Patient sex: M
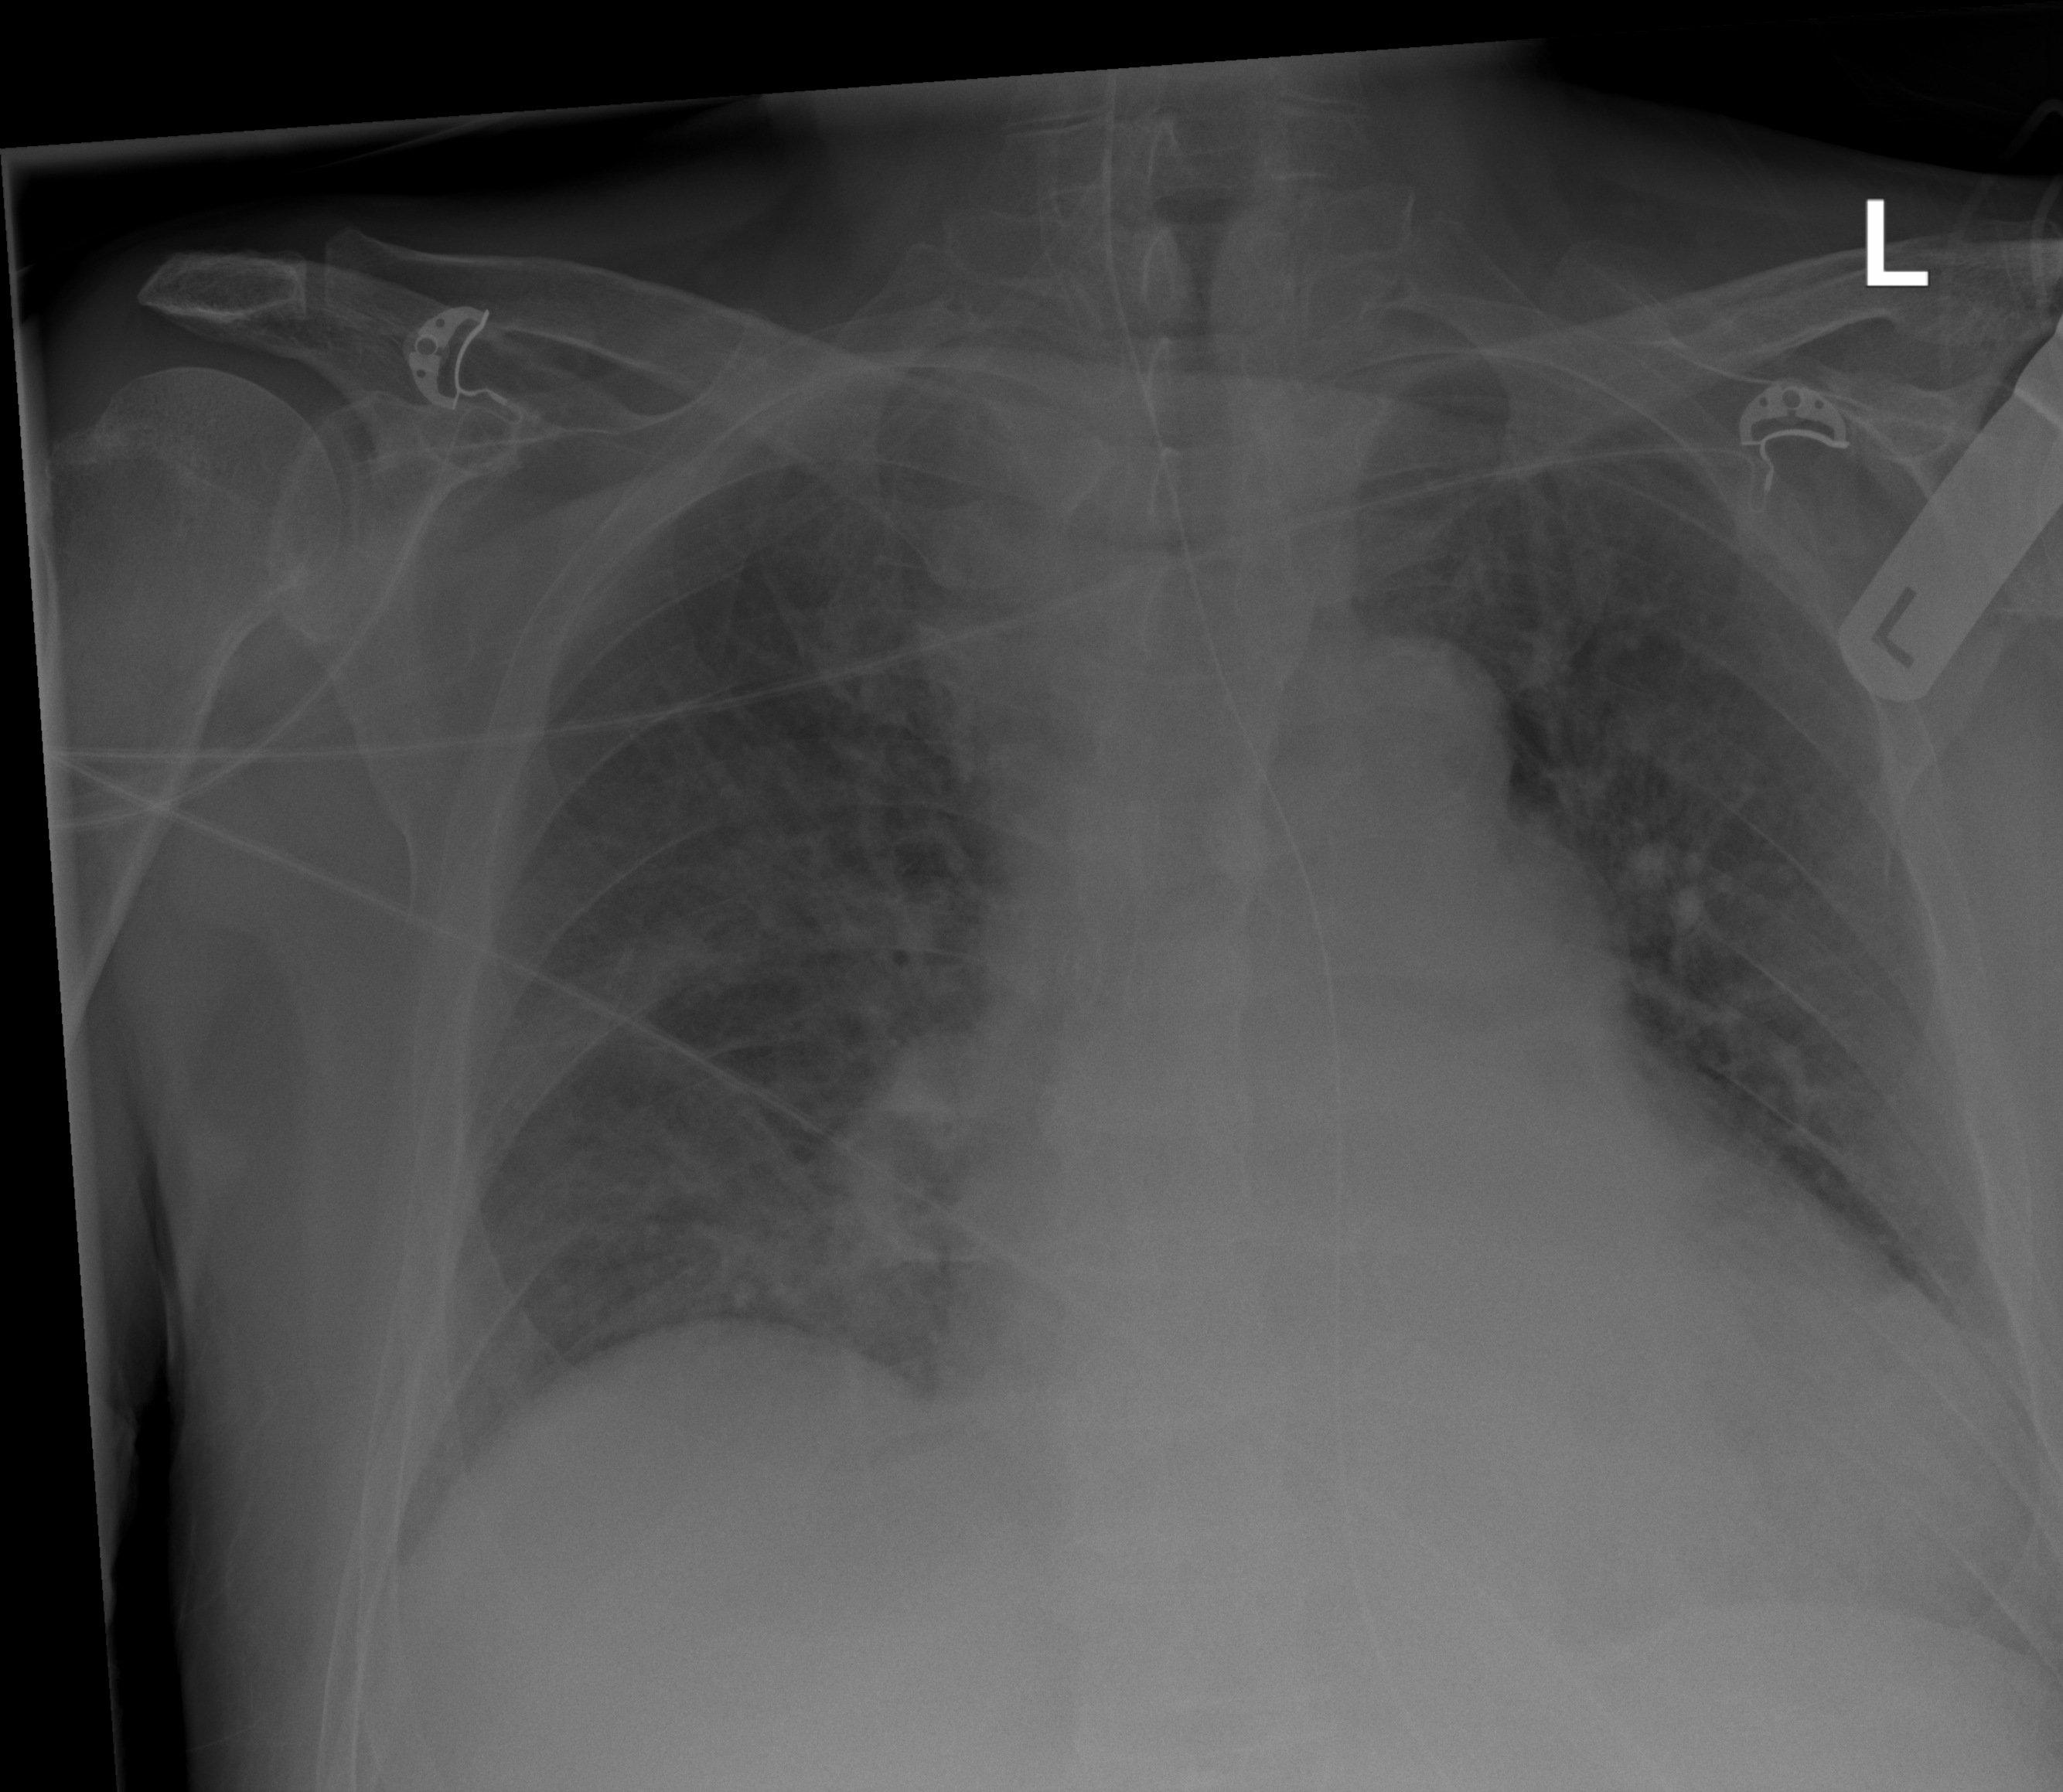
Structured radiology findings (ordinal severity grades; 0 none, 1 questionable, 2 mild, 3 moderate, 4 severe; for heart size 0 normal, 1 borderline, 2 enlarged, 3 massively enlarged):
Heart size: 2
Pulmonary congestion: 2
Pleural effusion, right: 0
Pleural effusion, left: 0
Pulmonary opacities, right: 3
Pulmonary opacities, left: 2
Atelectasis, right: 2
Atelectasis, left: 1